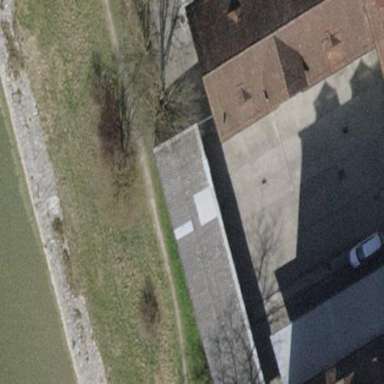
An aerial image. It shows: View of roof of building.